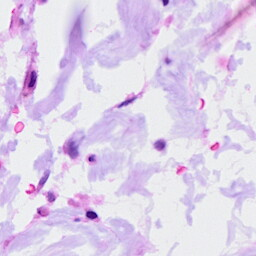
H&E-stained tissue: Ovarian